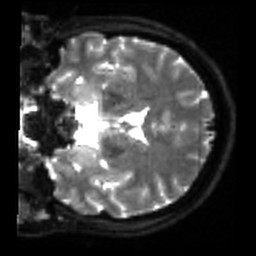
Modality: sbref
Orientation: coronal
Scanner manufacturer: siemens
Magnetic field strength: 3 T
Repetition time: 4 s
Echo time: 0.0594 s